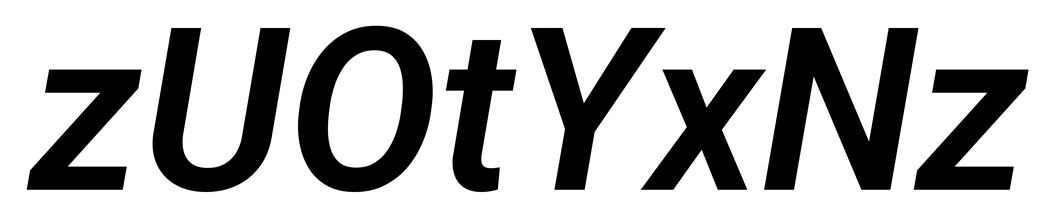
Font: Roboto-Italic_SemiBold_Italic